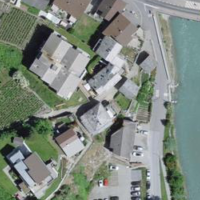
EUNIS habitat code: 54
Species observed at this site:
Papilio machaon
Lasiommata megera
Pieris rapae
Issoria lathonia